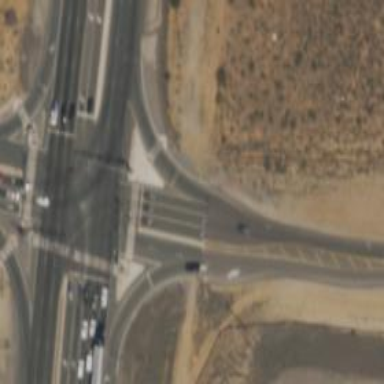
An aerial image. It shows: Asphalt trunk link road.